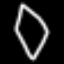
Label: diamond